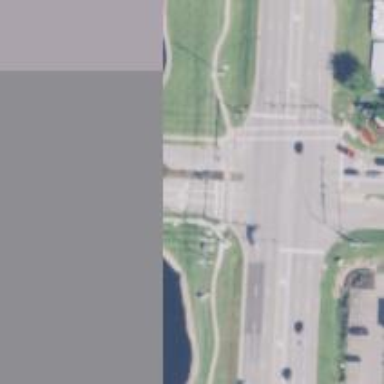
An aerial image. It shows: Marked crossing on the road.